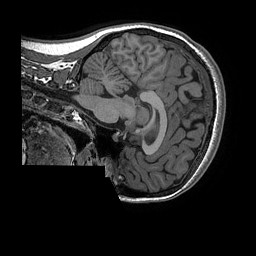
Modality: T1w
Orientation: sagittal
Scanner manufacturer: ge
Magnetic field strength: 3 T
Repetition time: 0.008184 s
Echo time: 0.003192 s